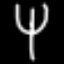
Label: fork